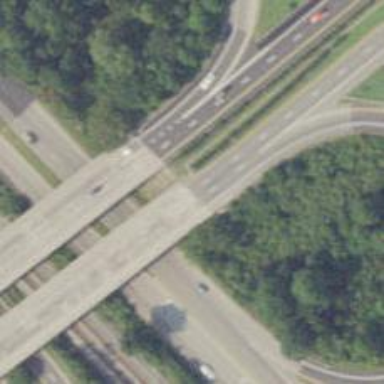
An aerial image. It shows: Motorway junction.